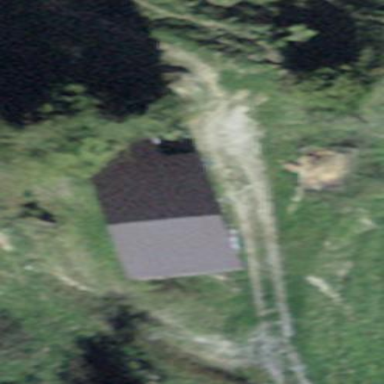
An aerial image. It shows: Farm auxiliary building.